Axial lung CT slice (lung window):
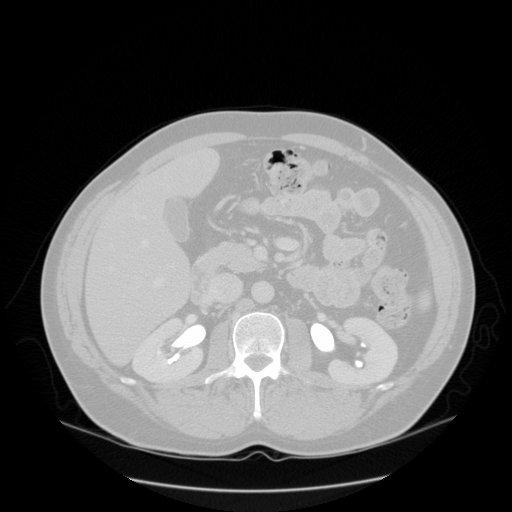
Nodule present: no